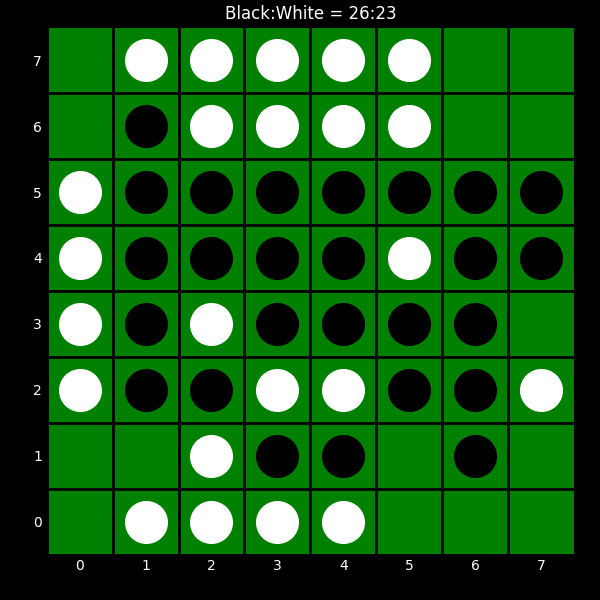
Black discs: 26
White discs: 23